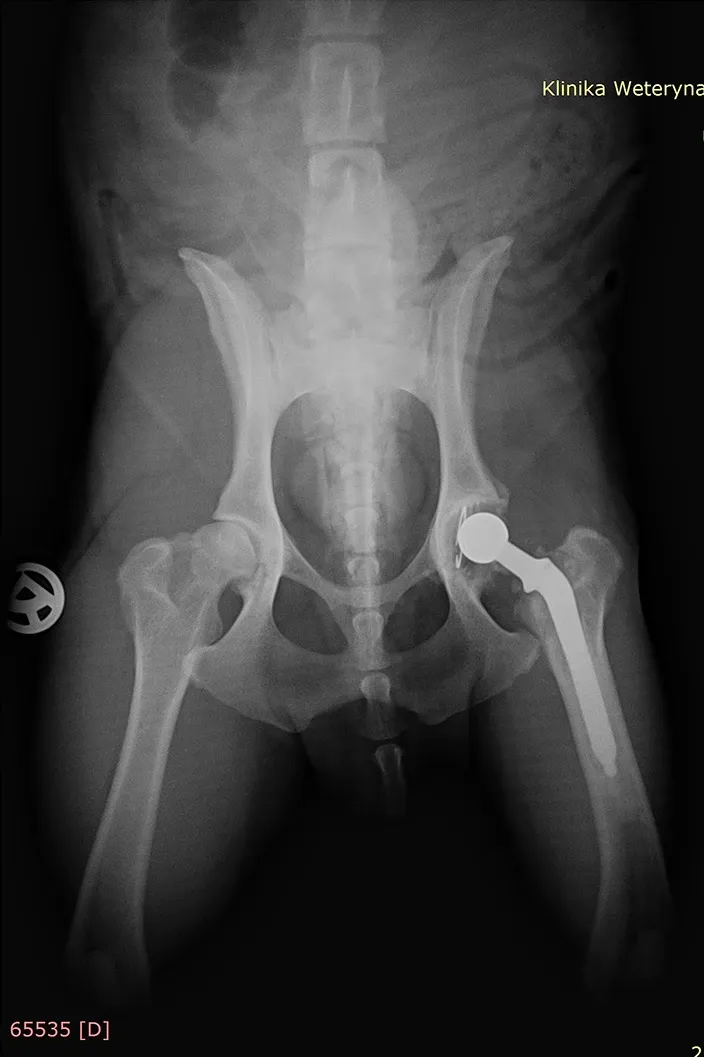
Ventrodorsal radiograph of the dog 2 years after cemented total hip replacement (left hip); radiopaque cement mantle surrounding the femoral and acetabular component is visible.
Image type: radiology (x_ray)